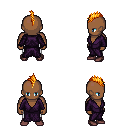
a pixel art fantasy rpg character, male body template, human, dark skin, purple robe, white pants, light blonde mohawk hairstyle, maroon shoes, four views (front, back, left, right), 2x2 character sprite sheet, small pixel art, hard edges, no anti-aliasing